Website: crate-barrel
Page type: billing-address
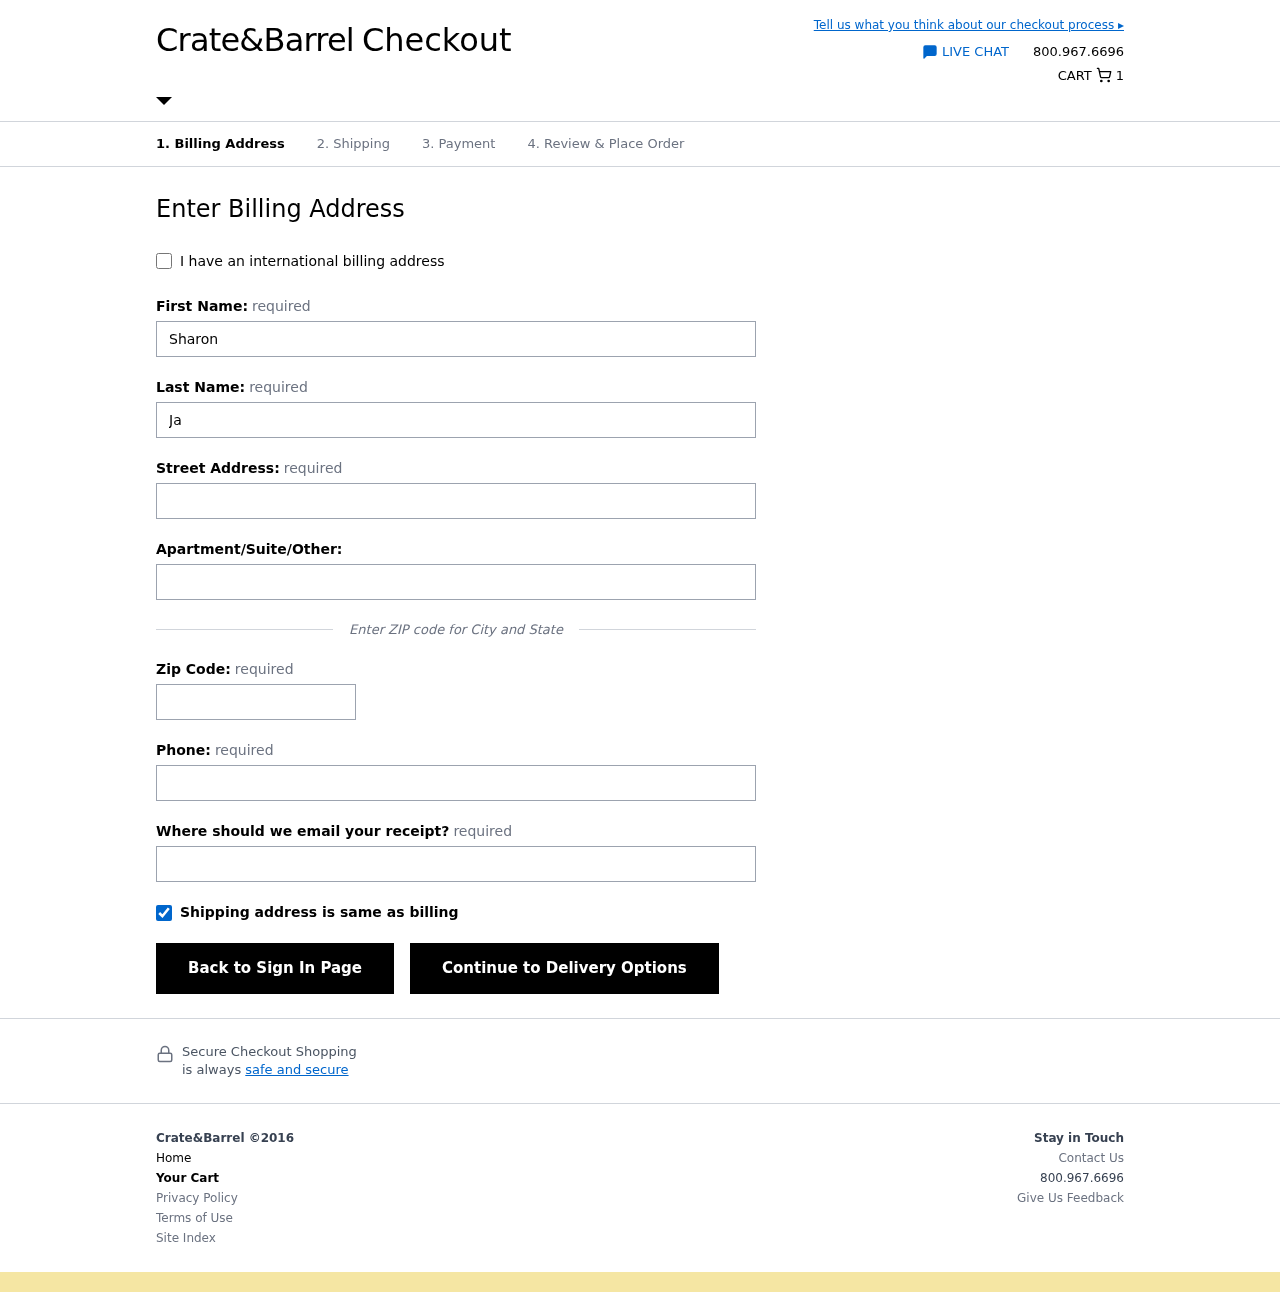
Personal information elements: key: PII_EMAIL
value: sharon.jackson@hotmail.com
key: PII_FIRSTNAME
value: Sharon
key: PII_LASTNAME
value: Jackson
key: PII_PHONE
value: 8014739103
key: PII_POSTCODE
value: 72779
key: PII_STREET
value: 8490 Horton Forest
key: PII_STREET2
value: Suite 164
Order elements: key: ORDER_NUM_ITEMS
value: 1